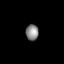
Tissue: lung
Cell type: Epithelial cells
Senescence score: 0.5572
Nuclear area (px): 201
Mean DAPI intensity: 134.209